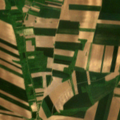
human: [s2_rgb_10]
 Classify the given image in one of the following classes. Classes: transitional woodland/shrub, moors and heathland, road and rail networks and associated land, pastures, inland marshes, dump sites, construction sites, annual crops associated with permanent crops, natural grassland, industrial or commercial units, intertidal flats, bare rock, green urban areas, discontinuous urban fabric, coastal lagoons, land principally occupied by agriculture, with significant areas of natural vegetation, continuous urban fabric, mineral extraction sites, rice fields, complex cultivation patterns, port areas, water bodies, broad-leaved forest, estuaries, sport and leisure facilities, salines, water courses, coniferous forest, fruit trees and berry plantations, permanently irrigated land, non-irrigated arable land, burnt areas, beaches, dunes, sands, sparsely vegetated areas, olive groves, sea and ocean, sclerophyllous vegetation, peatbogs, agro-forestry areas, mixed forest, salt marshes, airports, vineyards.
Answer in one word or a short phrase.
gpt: non-irrigated arable land, pastures, land principally occupied by agriculture, with significant areas of natural vegetation